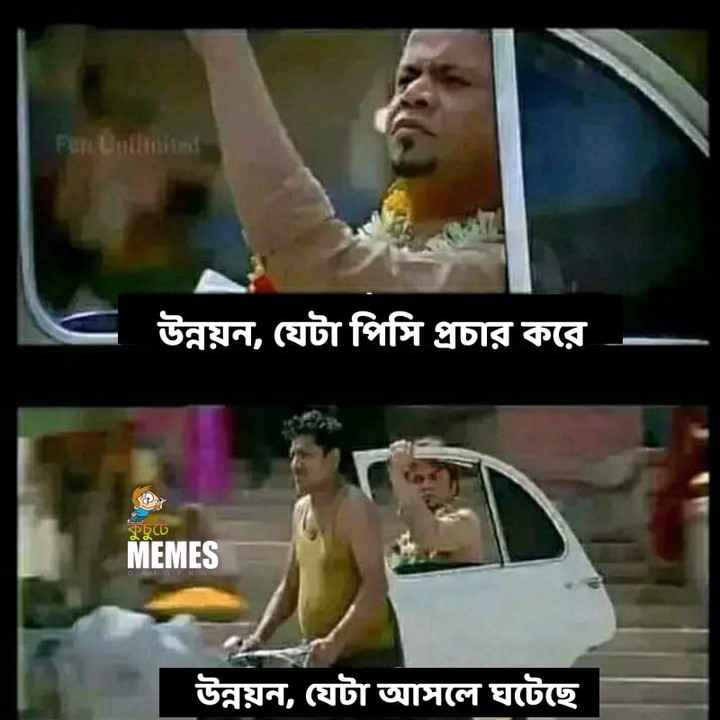
Text: উন্নয়ন; যেটা পিসি প্রচার করে উন্নয়ন; যেটা আসলে ঘটেছে
Label: Hate
Hate category: Political
Targeted group: Organization